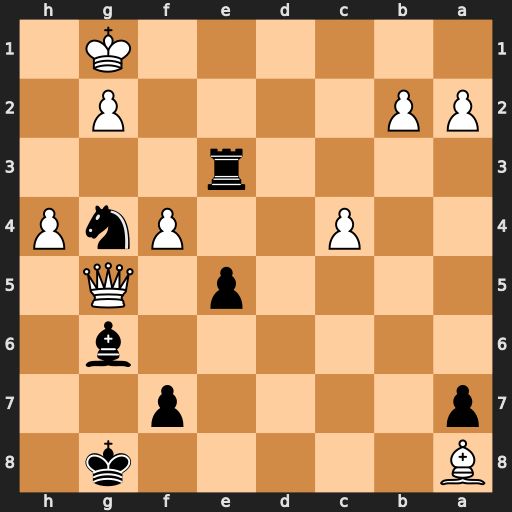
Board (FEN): B5k1/p4p2/6b1/4p1Q1/2P2PnP/4r3/PP4P1/6K1
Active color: b
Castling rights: -
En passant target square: -
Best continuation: Re1#